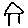
Label: house